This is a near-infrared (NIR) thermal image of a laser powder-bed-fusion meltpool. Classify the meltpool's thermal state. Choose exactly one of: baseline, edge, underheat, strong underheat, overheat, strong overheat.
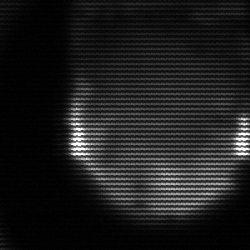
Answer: edge